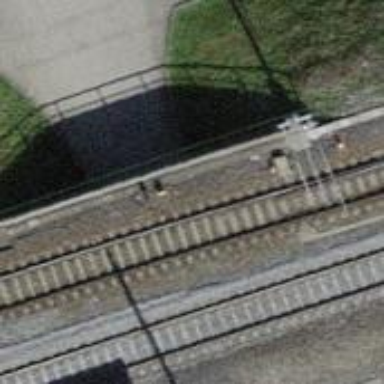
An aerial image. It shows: Railway switch.